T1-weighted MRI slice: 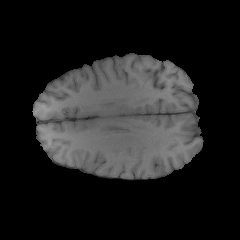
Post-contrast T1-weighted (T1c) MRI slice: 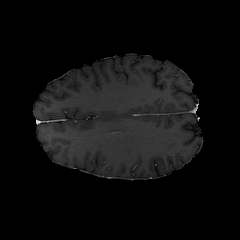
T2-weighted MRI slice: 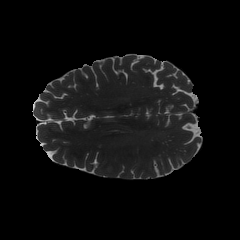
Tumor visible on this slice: no